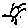
Label: sun